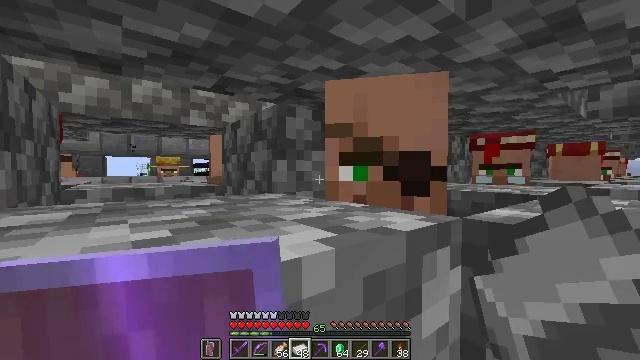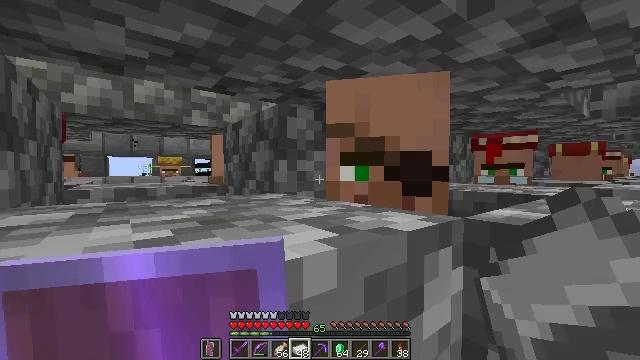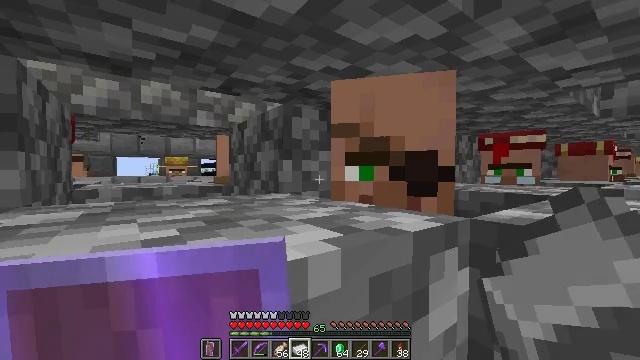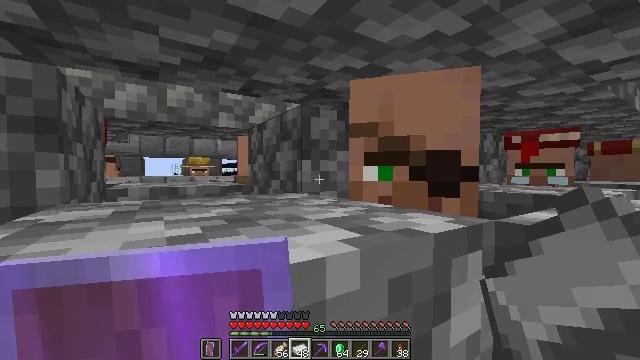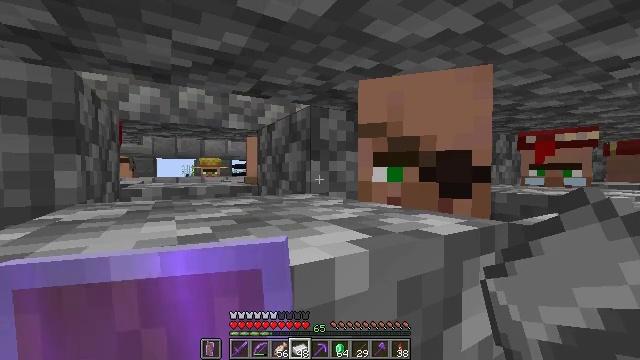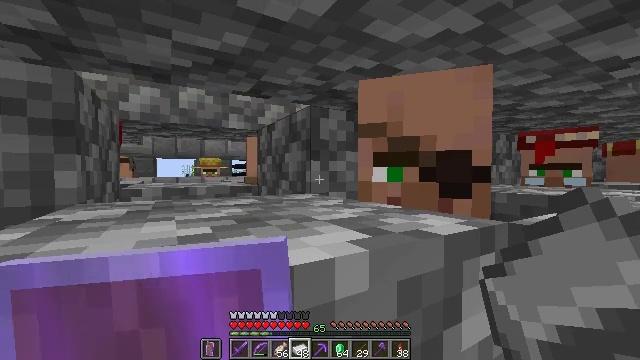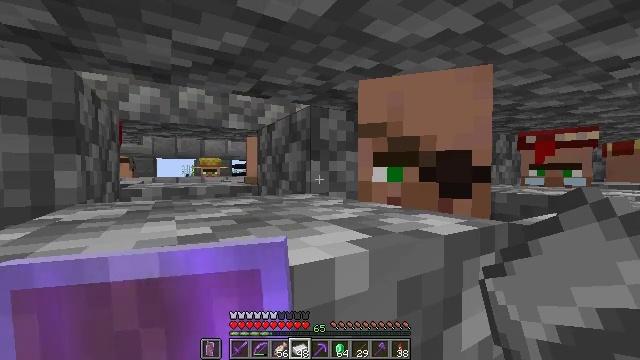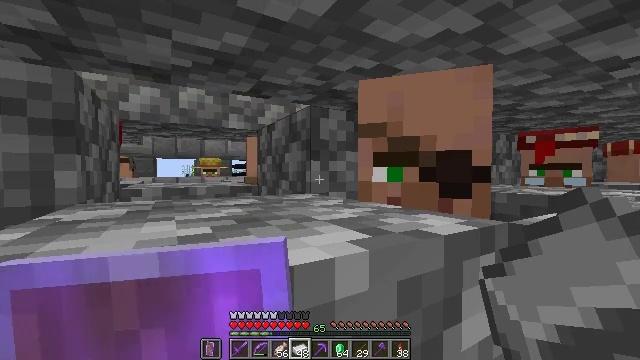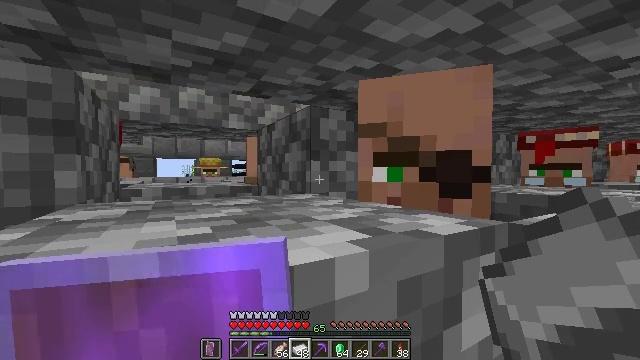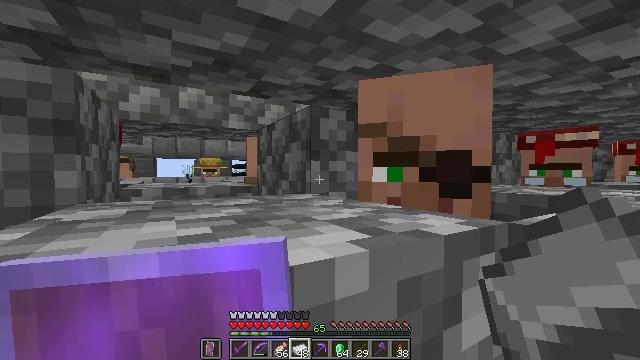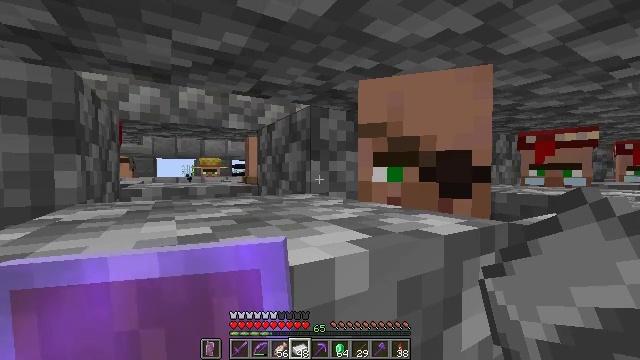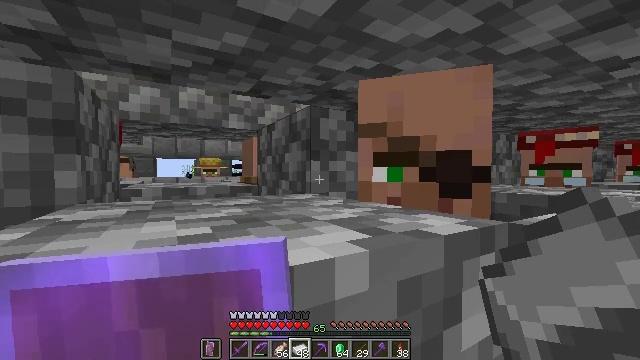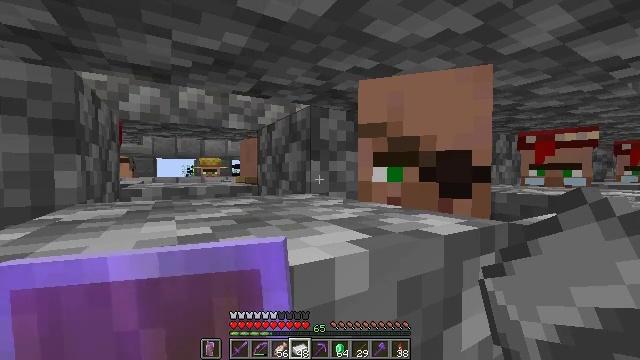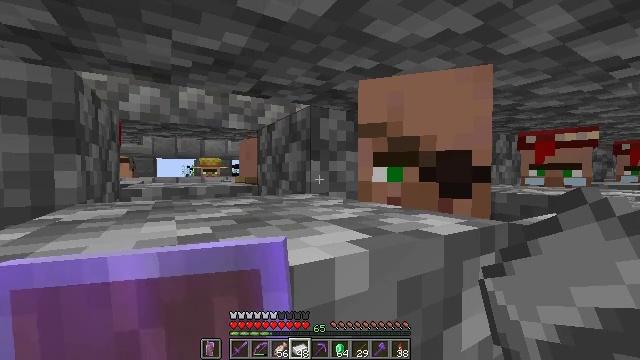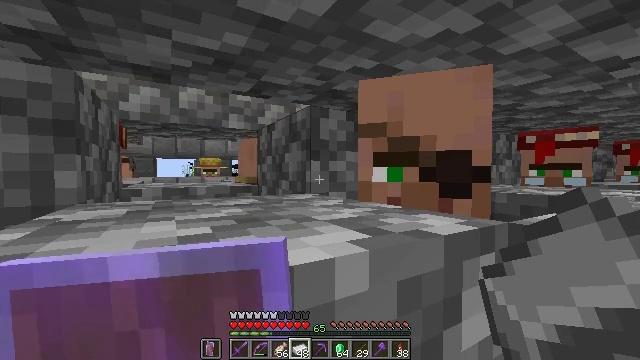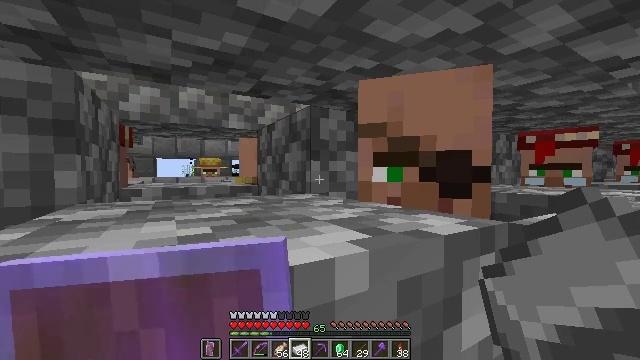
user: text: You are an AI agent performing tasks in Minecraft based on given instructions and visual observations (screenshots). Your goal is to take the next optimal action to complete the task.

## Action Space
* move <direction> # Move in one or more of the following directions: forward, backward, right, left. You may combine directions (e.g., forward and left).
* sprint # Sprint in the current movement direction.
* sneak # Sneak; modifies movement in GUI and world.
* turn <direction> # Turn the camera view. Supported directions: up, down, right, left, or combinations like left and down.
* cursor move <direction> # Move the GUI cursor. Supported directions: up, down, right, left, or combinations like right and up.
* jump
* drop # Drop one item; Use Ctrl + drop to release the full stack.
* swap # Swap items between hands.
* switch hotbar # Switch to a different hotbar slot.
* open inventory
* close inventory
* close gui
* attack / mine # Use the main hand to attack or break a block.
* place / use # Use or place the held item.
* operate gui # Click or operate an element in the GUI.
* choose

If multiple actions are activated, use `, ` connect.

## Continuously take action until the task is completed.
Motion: motion action
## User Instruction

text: Use the crafting table to get chainmail boots.
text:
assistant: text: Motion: no_op
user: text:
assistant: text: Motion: turn left
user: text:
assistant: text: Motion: turn left
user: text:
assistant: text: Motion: turn left
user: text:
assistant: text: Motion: no_op
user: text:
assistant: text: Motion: no_op
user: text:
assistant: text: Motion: no_op
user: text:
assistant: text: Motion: no_op
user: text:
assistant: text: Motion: no_op
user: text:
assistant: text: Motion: no_op
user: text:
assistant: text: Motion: no_op
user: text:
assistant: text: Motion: no_op
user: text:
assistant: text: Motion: no_op
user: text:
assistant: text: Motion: no_op
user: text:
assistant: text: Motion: no_op
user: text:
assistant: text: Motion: no_op
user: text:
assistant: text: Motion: no_op
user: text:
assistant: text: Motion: no_op
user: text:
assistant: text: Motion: no_op
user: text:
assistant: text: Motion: no_op
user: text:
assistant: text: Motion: no_op
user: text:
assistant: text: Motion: no_op
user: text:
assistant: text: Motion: no_op
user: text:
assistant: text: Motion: move right
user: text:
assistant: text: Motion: move forward and move right
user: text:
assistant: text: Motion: move forward and move right
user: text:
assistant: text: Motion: move forward and move right
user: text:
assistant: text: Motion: move forward
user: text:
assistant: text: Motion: no_op
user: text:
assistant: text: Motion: no_op